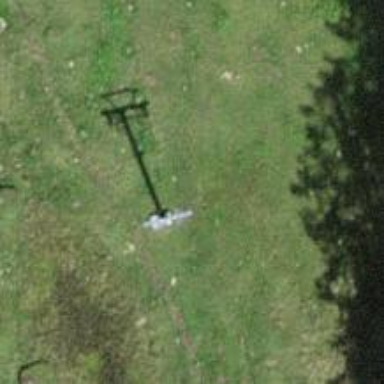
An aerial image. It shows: Pylon used for aerialway.